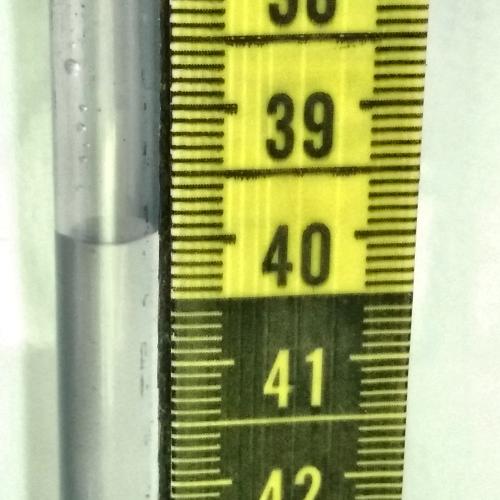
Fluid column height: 40.0 cm